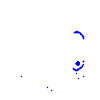
Particle: pion